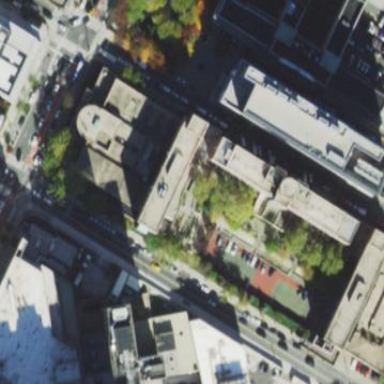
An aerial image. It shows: The building has flat concrete roof.